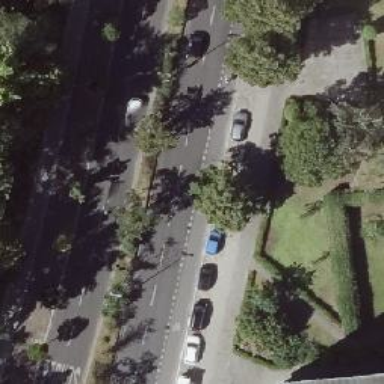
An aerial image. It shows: Secondary asphalt road with lane markings. There is street side parking on the right.